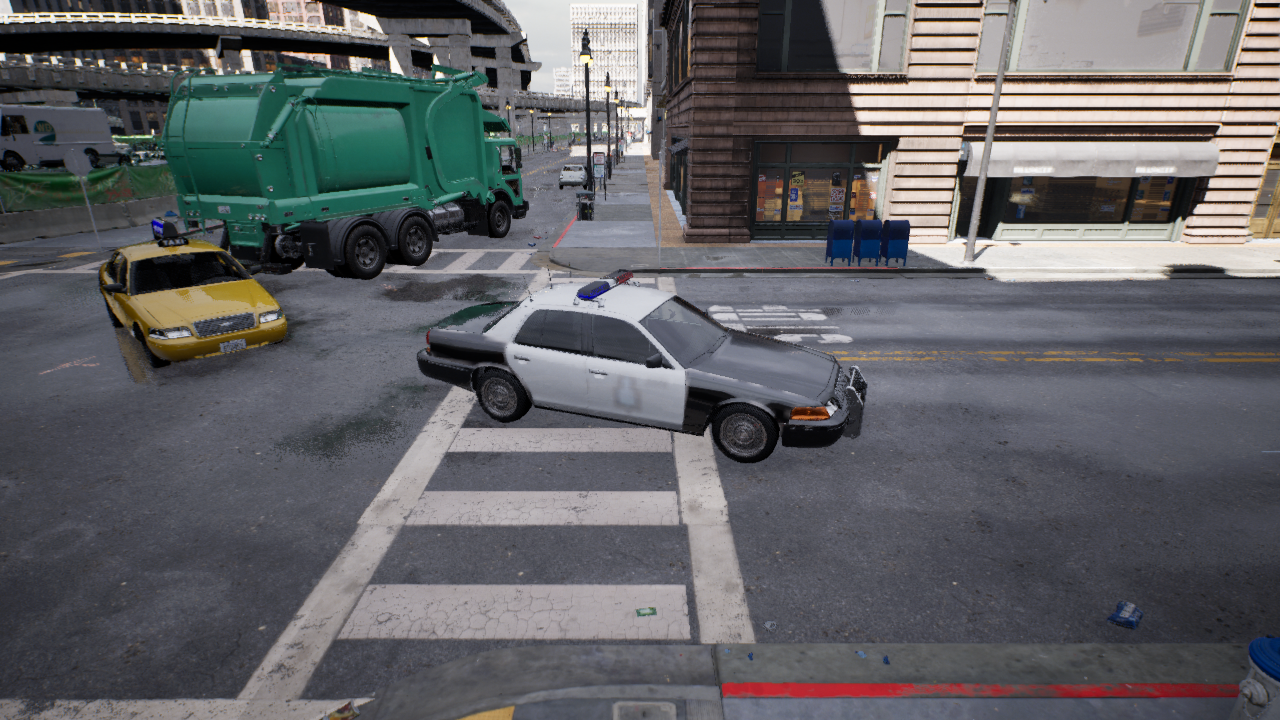
Venue: intersection
Lighting: clear day
Vehicle rig: sedan